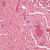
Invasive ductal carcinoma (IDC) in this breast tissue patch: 0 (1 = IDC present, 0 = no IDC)